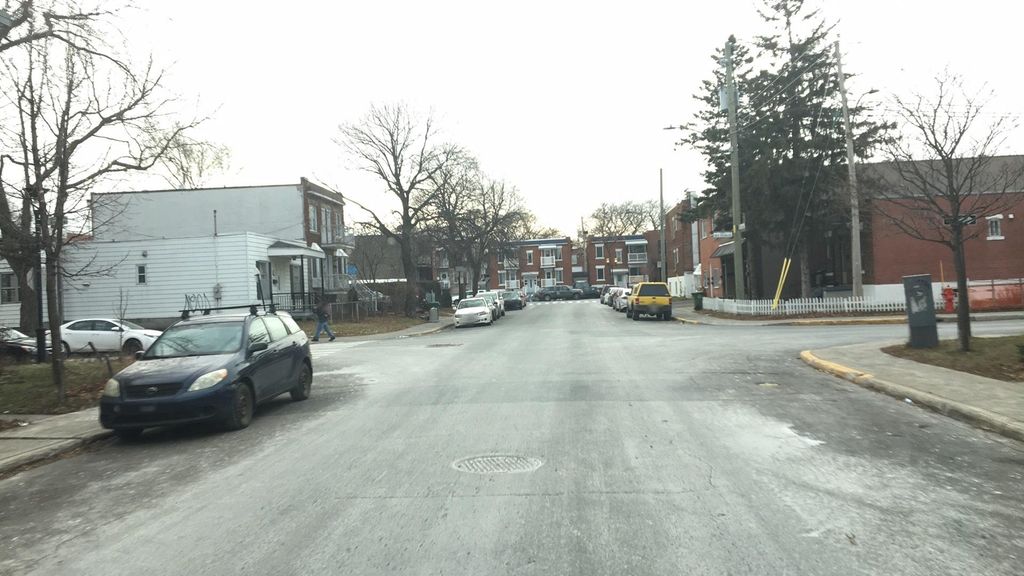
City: montreal